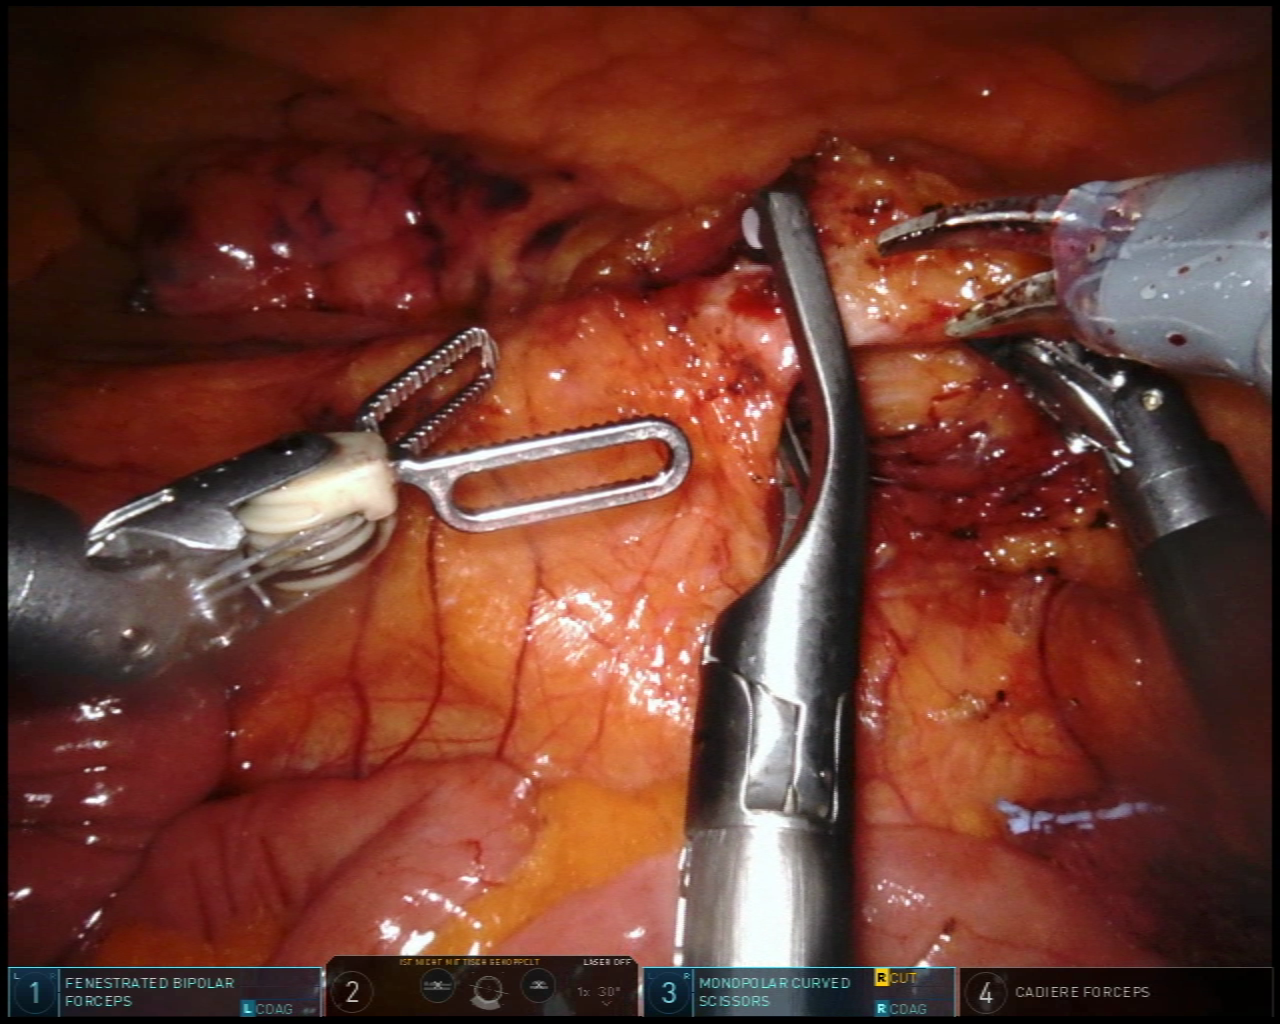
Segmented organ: inferior_mesenteric_artery
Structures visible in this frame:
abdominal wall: no
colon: no
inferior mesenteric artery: yes
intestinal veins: no
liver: no
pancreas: no
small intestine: yes
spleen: no
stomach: no
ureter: no
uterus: no
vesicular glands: no